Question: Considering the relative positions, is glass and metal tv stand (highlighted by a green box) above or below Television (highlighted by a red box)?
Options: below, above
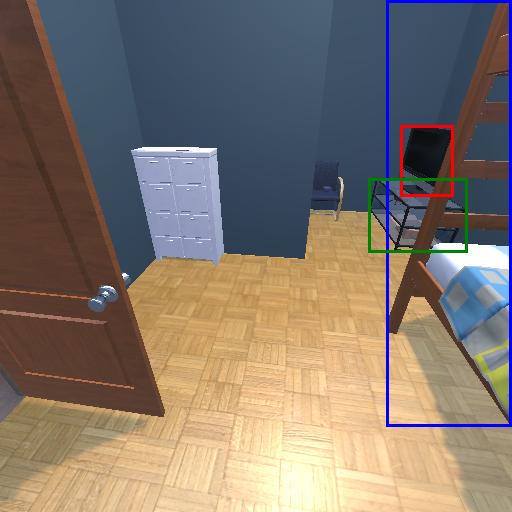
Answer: below